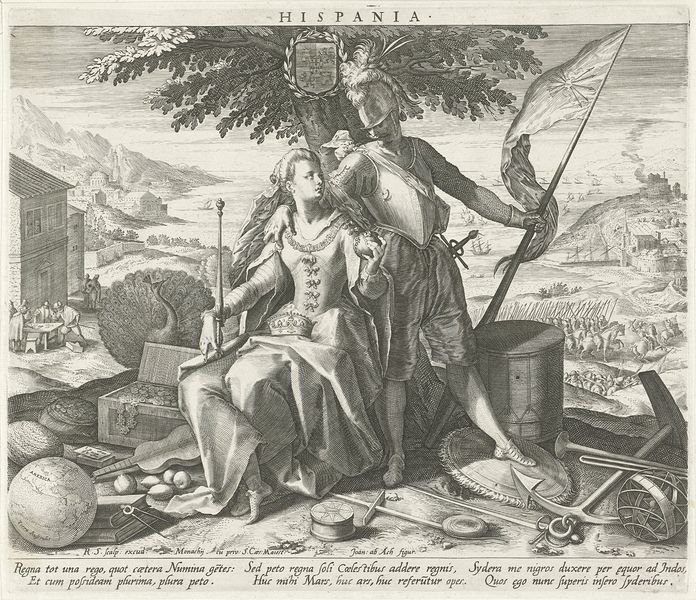
Titel: Spanje met Juno en Mars
Künstler: Raphaël (I) Sadeler
Standort: Amsterdam
Institution: Rijksmuseum
Schlagwörter: baum, mann, meer, weiß, ufer, frau, schmuck, schwarz, zeichnung, haus, rauch, gold, paar, gitarre, krone, reiter, spanien, schiff, fahne, flagge, gebirge, truhe, stich, schwert, pfau, allegorie, ritter, trommel, wappen, geige, fasan, königin, anker, posaune, globus, zeichung, zirkel, truppen, hispania, frau globus